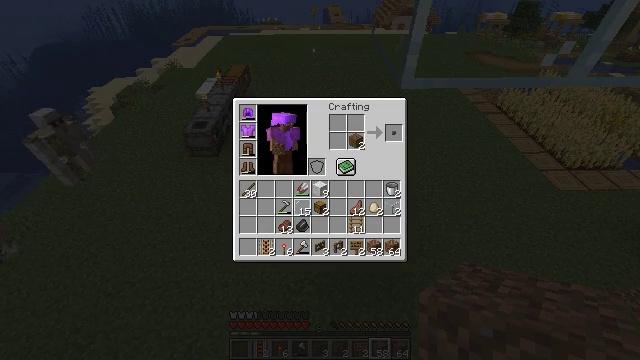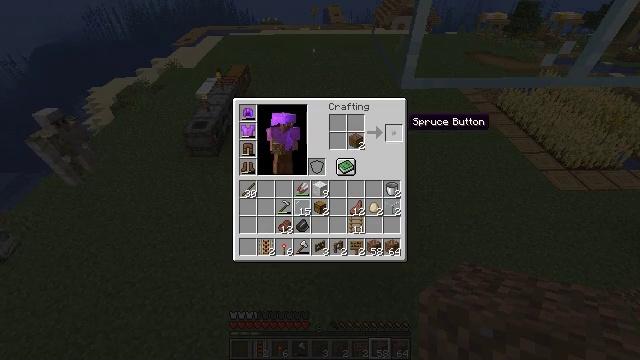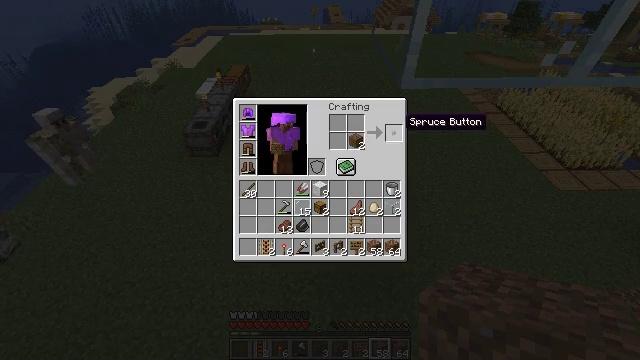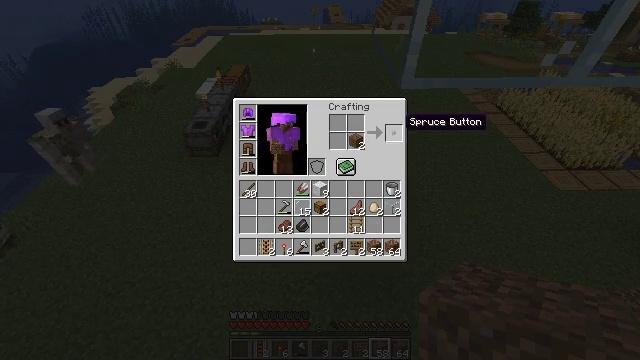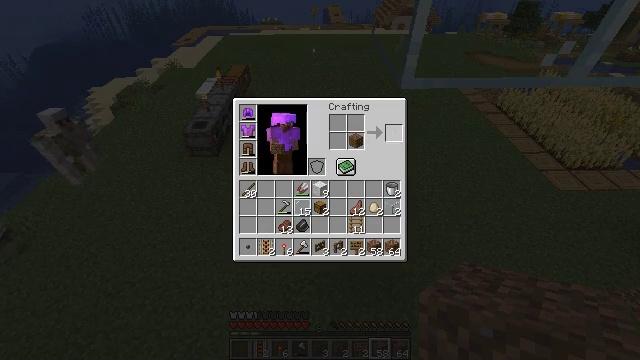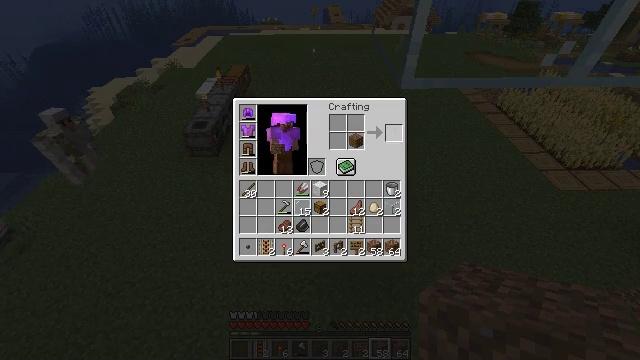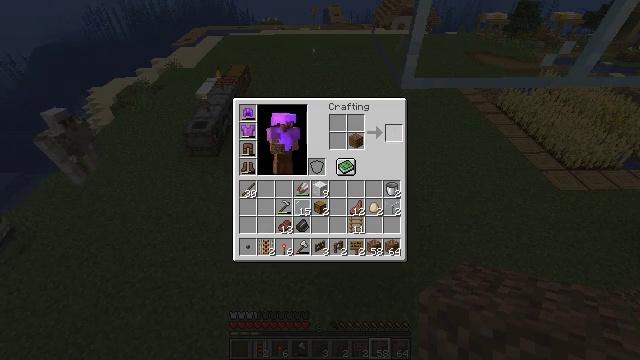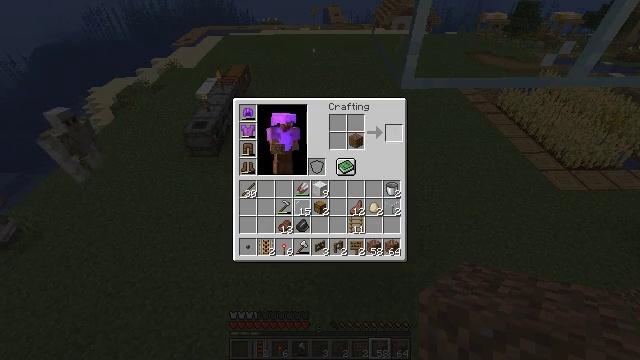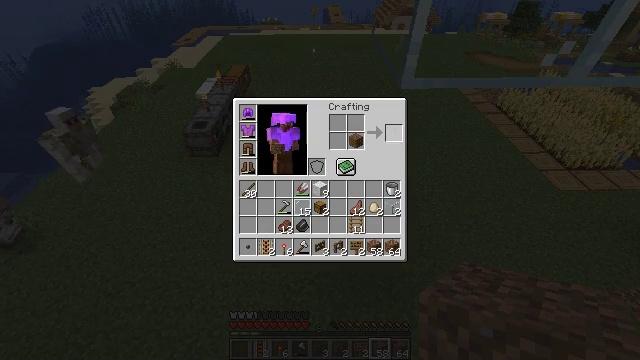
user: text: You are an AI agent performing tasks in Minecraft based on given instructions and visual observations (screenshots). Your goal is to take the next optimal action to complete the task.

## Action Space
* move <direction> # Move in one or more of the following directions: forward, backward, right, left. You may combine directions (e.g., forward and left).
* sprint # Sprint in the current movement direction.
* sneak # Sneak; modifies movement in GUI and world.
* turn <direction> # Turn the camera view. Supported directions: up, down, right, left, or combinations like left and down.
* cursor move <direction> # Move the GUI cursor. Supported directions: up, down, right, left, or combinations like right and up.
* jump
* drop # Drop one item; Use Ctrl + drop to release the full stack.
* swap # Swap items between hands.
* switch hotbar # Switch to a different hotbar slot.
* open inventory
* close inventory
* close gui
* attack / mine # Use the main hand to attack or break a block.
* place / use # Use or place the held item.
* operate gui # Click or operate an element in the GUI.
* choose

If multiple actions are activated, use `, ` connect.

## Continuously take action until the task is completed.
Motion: motion action
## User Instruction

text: Utilize a spruce plank to craft a spruce button.
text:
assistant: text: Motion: sneak
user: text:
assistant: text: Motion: sneak
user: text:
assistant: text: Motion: sneak
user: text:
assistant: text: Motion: sneak, operate gui
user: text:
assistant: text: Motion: sneak, operate gui
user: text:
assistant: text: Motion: sneak, operate gui
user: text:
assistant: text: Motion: sneak
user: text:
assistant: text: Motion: sneak
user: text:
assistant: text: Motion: sneak